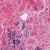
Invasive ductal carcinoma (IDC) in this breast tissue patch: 1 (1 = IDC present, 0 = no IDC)